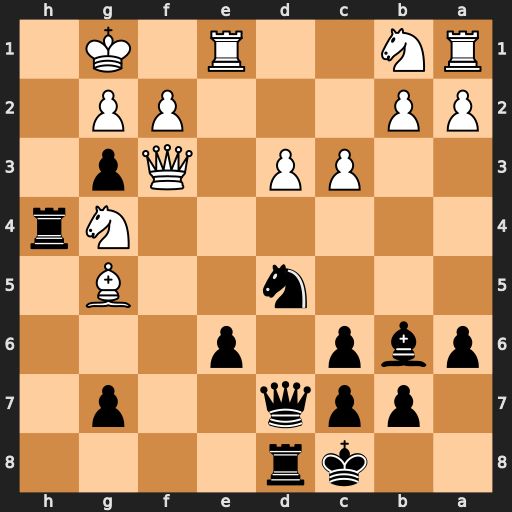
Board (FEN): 2kr4/1ppq2p1/pbp1p3/3n2B1/6Nr/2PP1Qp1/PP3PP1/RN2R1K1
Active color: b
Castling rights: -
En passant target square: -
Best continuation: Rxg4 Qxg4 gxf2+